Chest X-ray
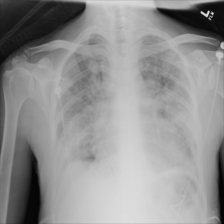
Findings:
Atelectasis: negative
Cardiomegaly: negative
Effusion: negative
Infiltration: negative
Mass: negative
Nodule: negative
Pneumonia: negative
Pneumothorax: positive
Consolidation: negative
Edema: negative
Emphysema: negative
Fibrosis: negative
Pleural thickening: negative
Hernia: negative